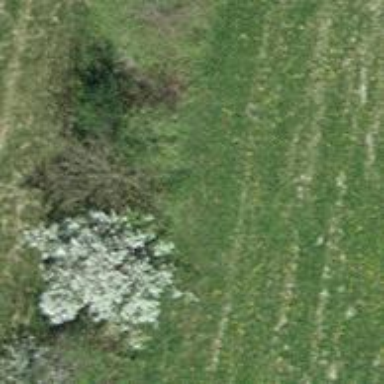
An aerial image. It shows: Beautiful tree in nature.